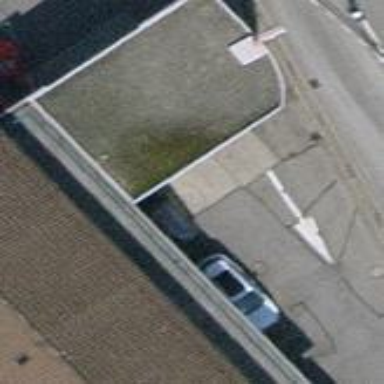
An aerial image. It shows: Fuel station with roof.